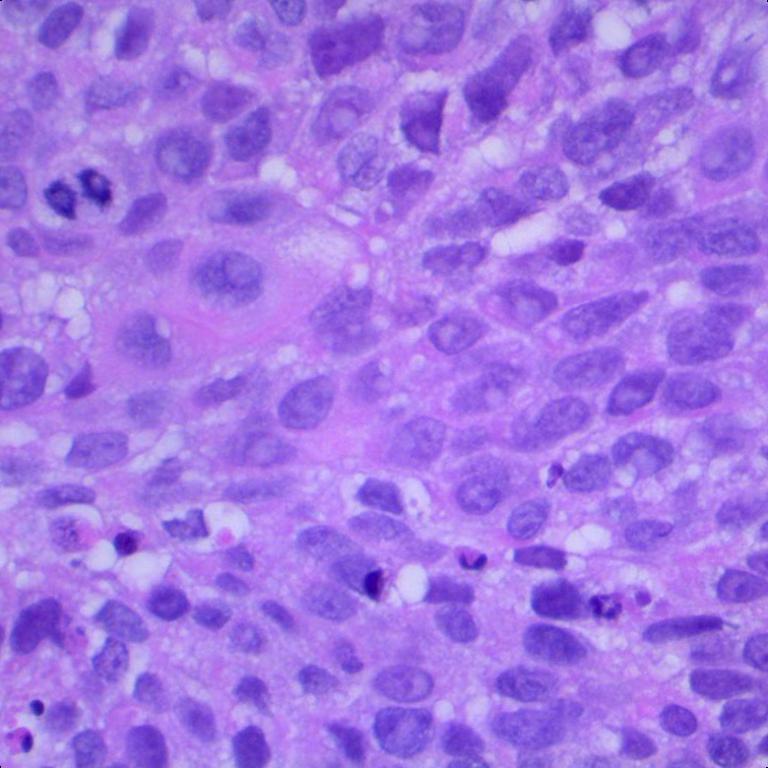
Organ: lung
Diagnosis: squamous carcinomas